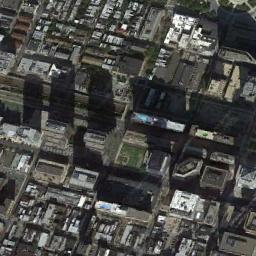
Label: commercial_area